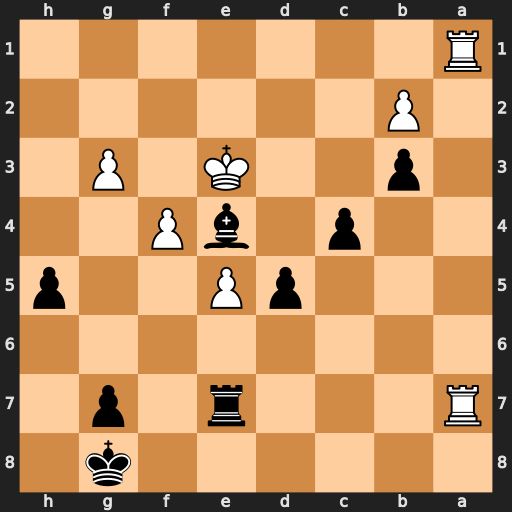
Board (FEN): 6k1/R3r1p1/8/3pP2p/2p1bP2/1p2K1P1/1P6/R7
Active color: b
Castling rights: -
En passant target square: -
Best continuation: Rxa7 Rxa7 c3 bxc3 b2